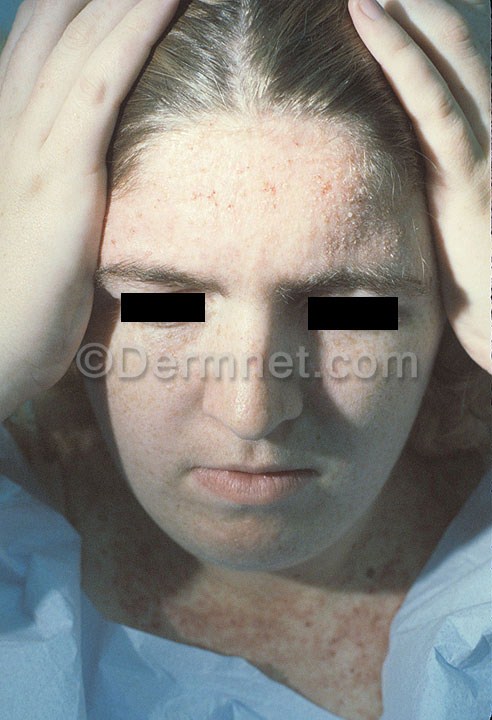
Disease: Bullous Disease Photos